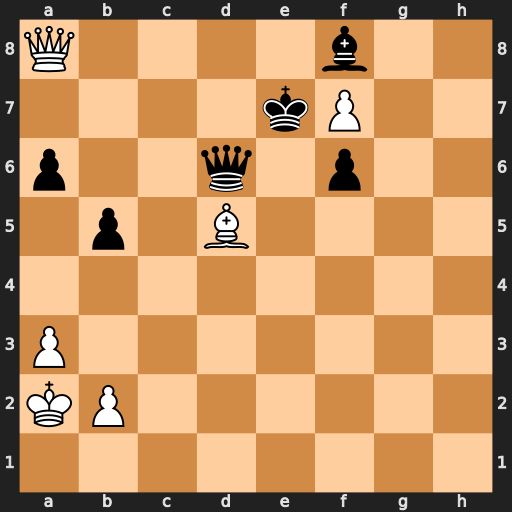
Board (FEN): Q4b2/4kP2/p2q1p2/1p1B4/8/P7/KP6/8
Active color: w
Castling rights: -
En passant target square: -
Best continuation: Qe8#